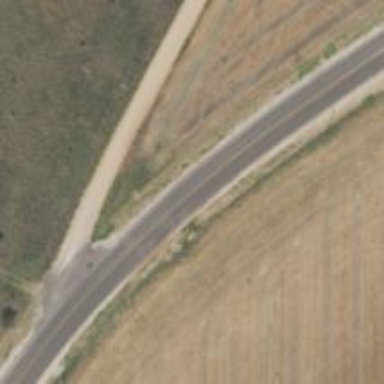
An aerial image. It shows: Secondary road.